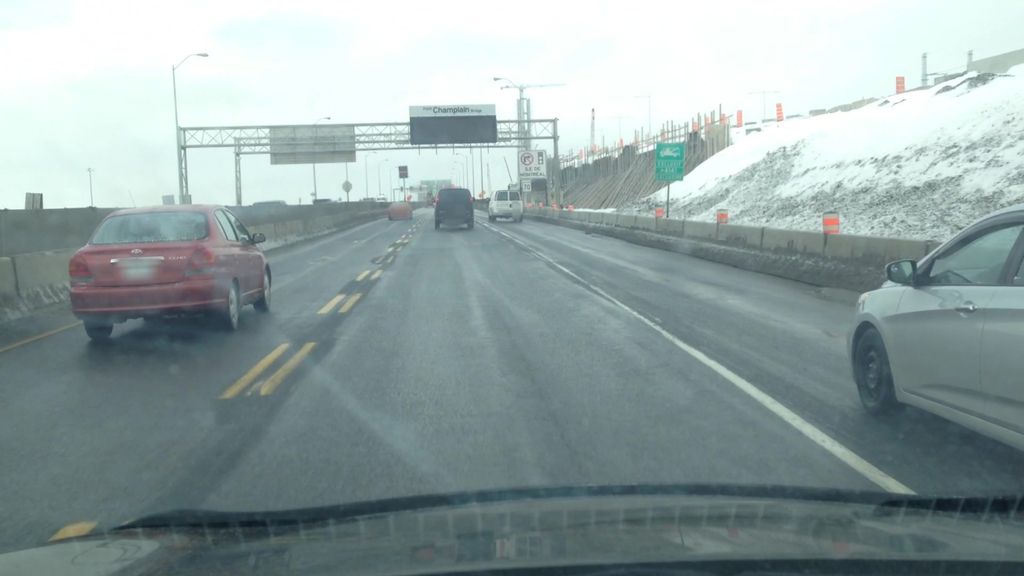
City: montreal